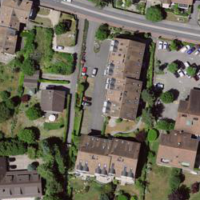
EUNIS habitat code: 54
Species observed at this site:
Prunus lusitanica